Field crop: tomato
Growth stage: 1
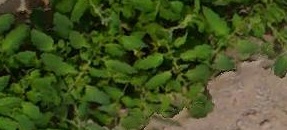
Species: tomato